Question: I am new to programming and computer science. HTML is all I know and I have been facing problems with vbscript.
This program (my first in vbscript) was given by my teacher. But I really do not understand anything. I referred to my book but in vain.
I am not even sure if this is the right SE to post the question.
Please help.

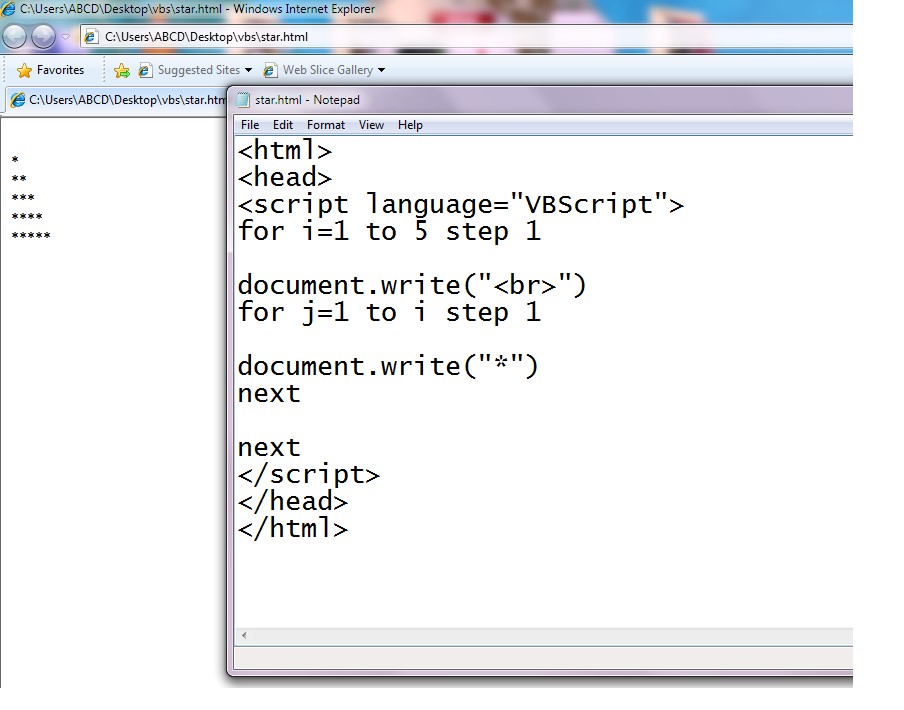
Answer: What you have there is a loop with another nested loop, both of which print some text to the screen ('document.write("...")').
The outer loop
'''
For i = 1 To 5 Step 1
...
Next
'''
iterates from 1 to 5 in steps of 1 (which is redundant, since 1 is the default step size, so you could just omit the 'Step 1'). If you printed the value of 'i' inside the loop
'''
For i = 1 To 5 Step 1
document.Write(i & "<br>")
Next
'''
You'd get the following output:
'''
1
2
3
4
5
'''
In your code sample you just print '<br>', though, so each cycle of the outer loop just prints a line break.
In addition to printing line breaks in the outer loop you also have a nested loop, which for each cycle of the outer loop iterates from 1 to the current value of 'i', again in steps of 1.
'''
For j = 1 To i Step 1
...
Next
'''
So in the first cycle of the outer loop ('i=1') the inner loop iterates from 1 to 1, in the second cycle of the outer loop ('i=2') it iterates from 1 to 2, and so on.
'''
For i = 1 To 5 Step 1
document.Write(i & "<br>")
For j = 1 To i Step 1
document.Write("*")
Next
Next
'''
Since the inner loop prints an asterisk with each cycle you get 'i' asterisks per line before the inner loop ends, the outer loop then goes into the next cycle and prints a line break, thus ending the current output line.
A good (although somewhat tedious) way to get an understanding of how the loops work is to note the current value of each variable as well as the current output line in a table on a sheet of paper, e.g. like this:
'''
code line | instruction | i | j | output line
----------+------------------------+-------+-------+------------
1 | For i = 1 To 5 Step 1 | 1 | Empty |
2 | document.Write("<br>") | 1 | Empty | <br>
3 | For j = 1 To i Step 1 | 1 | 1 |
4 | document.Write("*") | 1 | 1 | *
5 | Next | 1 | 1 | *
6 | Next | 1 | 1 | *
1 | For i = 1 To 5 Step 1 | 2 | 1 | *
2 | document.Write("<br>") | 2 | 1 | *<br>
3 | For j = 1 To i Step 1 | 2 | 1 |
4 | document.Write("*") | 2 | 1 | *
5 | Next | 2 | 1 | *
3 | For j = 1 To i Step 1 | 2 | 2 | *
4 | document.Write("*") | 2 | 2 | **
5 | Next | 2 | 2 | **
6 | Next | 2 | 2 | **
1 | For i = 1 To 5 Step 1 | 3 | 2 | **
2 | document.Write("<br>") | 3 | 2 | **<br>
3 | For j = 1 To i Step 1 | 3 | 1 |
4 | document.Write("*") | 3 | 1 | *
... | ... | ... | ... | ...
'''